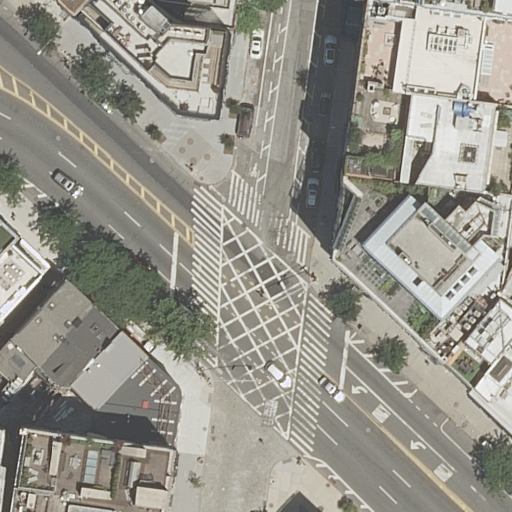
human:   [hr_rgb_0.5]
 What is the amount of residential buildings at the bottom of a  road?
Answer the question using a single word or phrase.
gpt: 9

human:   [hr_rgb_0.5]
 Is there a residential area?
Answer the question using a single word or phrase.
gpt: yes

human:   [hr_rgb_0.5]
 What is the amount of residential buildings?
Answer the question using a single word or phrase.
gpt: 14

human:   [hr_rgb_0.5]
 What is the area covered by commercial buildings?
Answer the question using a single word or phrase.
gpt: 0m2

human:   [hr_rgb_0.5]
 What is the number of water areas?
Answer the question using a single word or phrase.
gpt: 0

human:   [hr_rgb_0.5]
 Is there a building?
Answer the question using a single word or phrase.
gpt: yes

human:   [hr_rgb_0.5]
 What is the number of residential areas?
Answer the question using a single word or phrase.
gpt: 1

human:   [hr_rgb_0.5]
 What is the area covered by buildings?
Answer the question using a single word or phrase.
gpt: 3175m2

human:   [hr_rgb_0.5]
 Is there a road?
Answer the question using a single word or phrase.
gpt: yes

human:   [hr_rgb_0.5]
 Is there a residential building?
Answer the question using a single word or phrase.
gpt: yes

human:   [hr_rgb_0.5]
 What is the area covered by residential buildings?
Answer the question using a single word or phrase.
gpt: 3175m2

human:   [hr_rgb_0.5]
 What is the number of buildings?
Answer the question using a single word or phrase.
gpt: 14

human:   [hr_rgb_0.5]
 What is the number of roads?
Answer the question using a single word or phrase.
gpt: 16

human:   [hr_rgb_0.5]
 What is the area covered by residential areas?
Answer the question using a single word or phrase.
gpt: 10612m2

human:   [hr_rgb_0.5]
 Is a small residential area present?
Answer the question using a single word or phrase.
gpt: no

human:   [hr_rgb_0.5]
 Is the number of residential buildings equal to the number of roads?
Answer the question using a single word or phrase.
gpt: no

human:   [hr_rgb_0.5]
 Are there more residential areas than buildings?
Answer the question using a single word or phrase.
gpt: no

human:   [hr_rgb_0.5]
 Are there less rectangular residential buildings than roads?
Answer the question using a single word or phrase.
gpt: yes

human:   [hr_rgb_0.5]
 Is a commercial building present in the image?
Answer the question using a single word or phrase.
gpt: no

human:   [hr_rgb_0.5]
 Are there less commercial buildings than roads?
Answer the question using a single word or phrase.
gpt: yes

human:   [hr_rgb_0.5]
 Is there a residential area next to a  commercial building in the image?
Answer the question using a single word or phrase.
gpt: no

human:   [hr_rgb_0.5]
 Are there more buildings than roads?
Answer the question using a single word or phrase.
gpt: no

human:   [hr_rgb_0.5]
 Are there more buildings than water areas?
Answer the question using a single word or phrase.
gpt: yes

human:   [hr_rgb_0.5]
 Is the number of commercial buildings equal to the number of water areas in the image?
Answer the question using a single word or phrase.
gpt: yes

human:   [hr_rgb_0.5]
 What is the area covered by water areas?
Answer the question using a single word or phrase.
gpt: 0m2

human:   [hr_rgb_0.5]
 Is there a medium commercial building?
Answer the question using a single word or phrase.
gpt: no

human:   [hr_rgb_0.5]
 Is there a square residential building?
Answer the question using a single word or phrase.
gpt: no

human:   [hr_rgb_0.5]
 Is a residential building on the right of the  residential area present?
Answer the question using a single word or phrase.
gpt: yes

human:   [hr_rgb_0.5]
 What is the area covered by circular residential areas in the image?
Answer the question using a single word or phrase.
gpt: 0m2

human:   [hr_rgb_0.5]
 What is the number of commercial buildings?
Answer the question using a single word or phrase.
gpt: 0

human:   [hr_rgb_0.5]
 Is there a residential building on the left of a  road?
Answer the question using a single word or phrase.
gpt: yes

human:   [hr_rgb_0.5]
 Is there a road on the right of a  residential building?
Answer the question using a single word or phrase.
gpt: yes

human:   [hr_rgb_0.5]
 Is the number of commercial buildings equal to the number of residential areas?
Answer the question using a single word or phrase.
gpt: no

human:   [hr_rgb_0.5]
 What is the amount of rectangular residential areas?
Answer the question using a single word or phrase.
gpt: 1

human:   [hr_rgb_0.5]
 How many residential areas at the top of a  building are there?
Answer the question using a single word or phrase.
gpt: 1

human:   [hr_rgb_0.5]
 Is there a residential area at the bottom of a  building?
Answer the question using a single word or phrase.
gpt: no

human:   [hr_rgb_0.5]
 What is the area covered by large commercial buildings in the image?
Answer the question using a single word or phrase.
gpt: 0m2

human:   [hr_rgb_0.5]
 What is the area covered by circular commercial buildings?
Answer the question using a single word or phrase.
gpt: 0m2

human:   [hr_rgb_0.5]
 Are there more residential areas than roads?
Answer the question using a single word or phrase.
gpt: no

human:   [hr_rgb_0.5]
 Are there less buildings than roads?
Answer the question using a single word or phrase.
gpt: yes

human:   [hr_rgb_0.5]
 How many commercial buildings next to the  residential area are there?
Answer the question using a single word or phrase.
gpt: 0

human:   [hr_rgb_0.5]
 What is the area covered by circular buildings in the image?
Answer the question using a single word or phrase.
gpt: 0m2

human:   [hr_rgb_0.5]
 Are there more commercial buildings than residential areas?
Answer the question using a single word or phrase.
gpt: no

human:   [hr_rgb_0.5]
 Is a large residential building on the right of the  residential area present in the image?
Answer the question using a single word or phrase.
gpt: yes

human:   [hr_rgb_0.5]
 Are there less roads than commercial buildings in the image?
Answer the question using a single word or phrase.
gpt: no

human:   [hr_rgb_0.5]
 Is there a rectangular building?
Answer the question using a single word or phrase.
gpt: yes

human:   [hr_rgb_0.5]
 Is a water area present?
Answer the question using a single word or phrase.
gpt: no

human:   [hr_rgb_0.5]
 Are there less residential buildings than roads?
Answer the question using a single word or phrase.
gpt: yes

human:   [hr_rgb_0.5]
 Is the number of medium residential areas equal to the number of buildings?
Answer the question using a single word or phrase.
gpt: no

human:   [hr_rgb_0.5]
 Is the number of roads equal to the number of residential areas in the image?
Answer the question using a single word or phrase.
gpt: no

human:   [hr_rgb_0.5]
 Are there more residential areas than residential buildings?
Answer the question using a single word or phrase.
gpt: no

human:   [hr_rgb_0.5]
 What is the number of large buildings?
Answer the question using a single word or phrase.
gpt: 2

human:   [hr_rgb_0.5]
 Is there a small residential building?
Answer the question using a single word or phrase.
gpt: yes

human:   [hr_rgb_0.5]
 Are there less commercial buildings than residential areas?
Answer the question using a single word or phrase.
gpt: yes

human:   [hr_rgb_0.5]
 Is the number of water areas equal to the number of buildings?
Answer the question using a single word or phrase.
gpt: no

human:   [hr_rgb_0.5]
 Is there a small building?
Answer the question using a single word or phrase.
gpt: yes

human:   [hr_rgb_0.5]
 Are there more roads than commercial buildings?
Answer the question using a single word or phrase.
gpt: yes

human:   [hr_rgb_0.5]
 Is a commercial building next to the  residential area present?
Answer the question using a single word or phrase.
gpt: no

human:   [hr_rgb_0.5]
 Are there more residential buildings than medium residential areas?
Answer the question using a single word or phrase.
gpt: yes

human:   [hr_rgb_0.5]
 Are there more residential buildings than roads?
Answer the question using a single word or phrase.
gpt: no

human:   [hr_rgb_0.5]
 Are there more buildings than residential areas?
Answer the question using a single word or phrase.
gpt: yes

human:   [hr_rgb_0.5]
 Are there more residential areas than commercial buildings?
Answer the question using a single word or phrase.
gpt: yes

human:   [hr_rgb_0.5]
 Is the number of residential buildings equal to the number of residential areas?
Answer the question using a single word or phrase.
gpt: no

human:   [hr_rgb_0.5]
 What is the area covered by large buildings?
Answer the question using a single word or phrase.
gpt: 1539m2